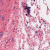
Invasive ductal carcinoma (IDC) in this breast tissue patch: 0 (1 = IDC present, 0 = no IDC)